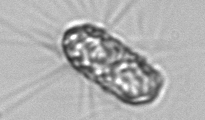
Label: Corethron_hystrix